Field crop: maize
Growth stage: 2
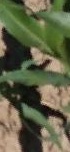
Species: maize